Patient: sex M, age 34
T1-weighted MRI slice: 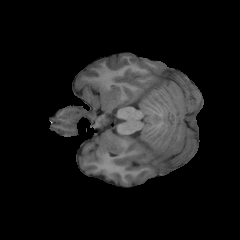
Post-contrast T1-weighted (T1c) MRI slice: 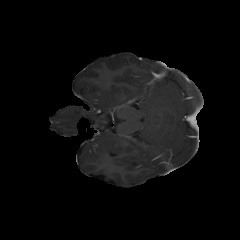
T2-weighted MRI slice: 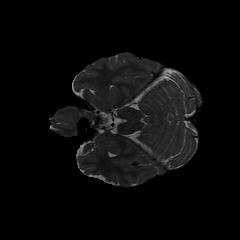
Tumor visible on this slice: no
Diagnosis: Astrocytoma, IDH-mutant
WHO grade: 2